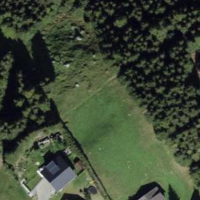
EUNIS habitat code: 24
Species observed at this site:
Rumex alpinus